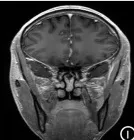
The follow-up after anti-syphilitic treatment indicated that the abnormal signal on the left frontal lobe was significantly absorbed in T1, T2 and enhanced scan (F-J).
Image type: radiology (mri)